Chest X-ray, PA view. Patient: 24 years old, sex M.
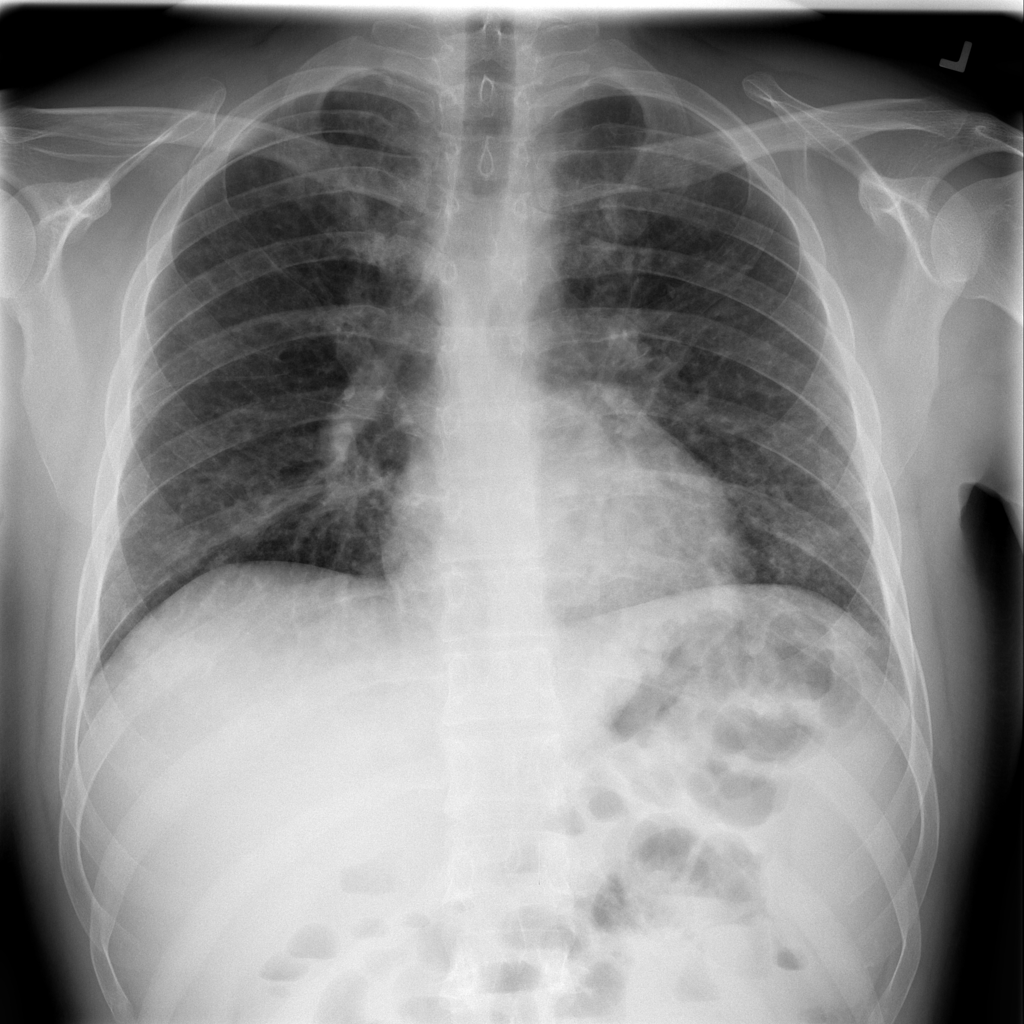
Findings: No Finding